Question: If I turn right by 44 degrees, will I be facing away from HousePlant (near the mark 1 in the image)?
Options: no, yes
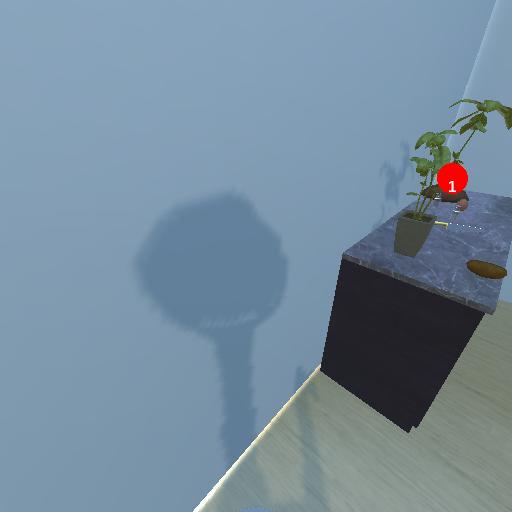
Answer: no